Field crop: maize
Growth stage: 2
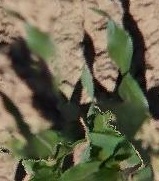
Species: maize